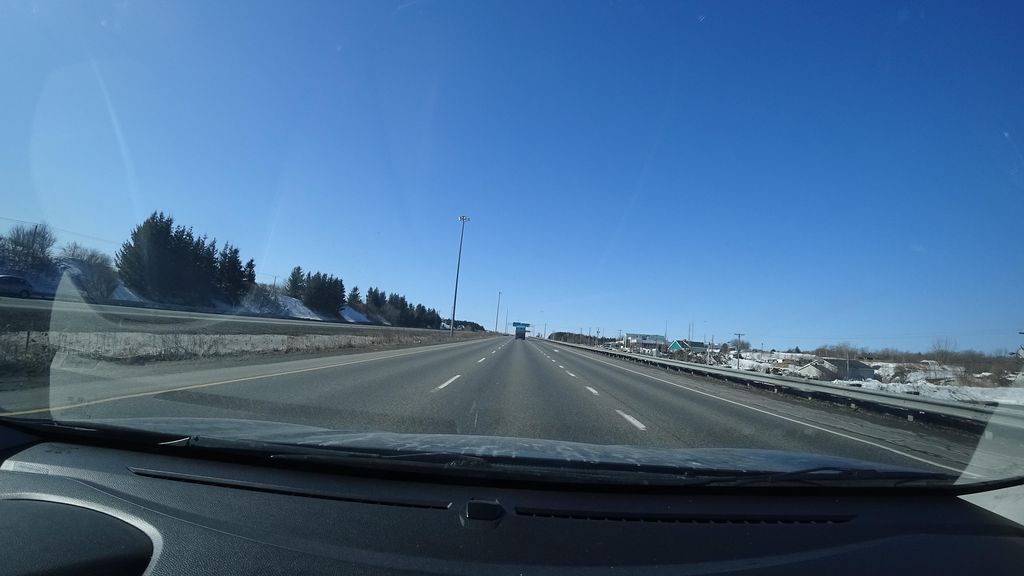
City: quebec_city